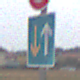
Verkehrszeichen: VorrangVorGegenverkehr
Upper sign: Geschwindigkeit40
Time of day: Midday
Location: Outdoor (Suburban)
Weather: Overcast
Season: NotSpecified
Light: Natural